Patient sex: F
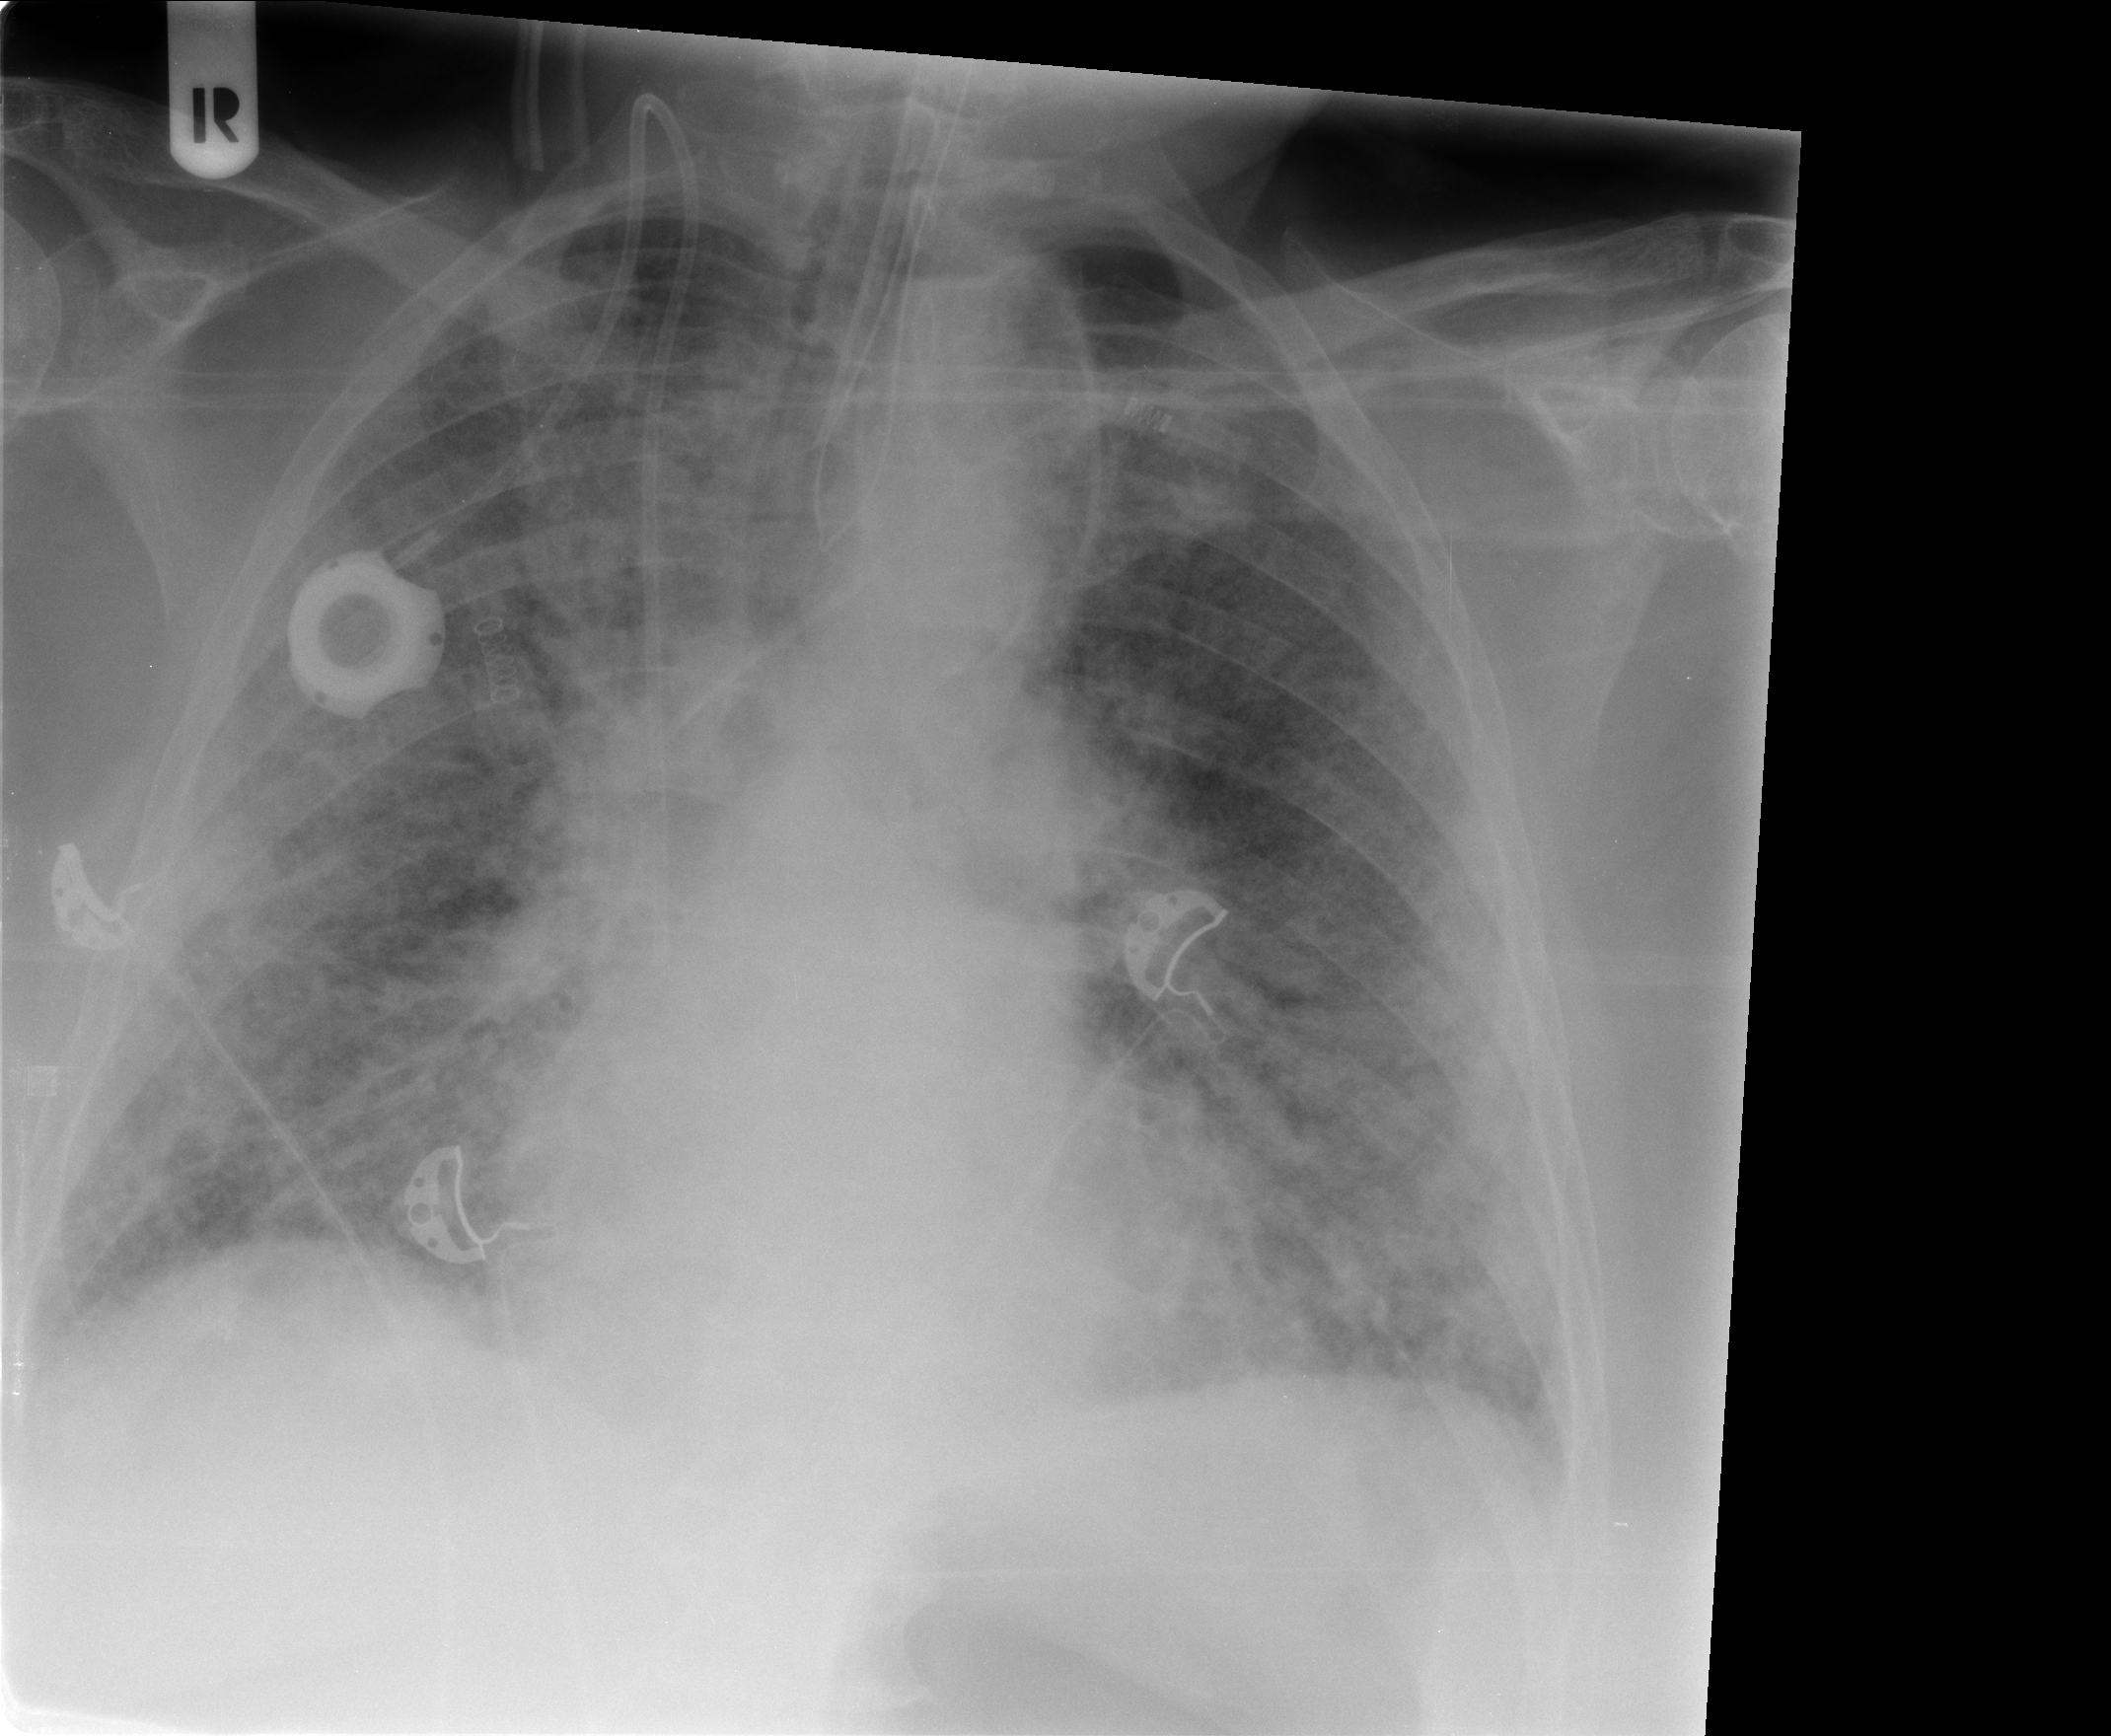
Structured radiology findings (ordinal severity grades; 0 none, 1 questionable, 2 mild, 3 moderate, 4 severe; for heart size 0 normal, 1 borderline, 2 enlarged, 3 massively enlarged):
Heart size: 0
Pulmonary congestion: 2
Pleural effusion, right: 2
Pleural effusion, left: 0
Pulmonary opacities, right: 4
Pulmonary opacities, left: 3
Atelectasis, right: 2
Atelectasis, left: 2